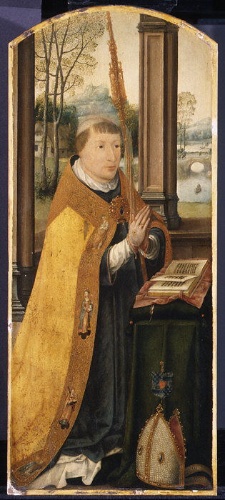
Title: Charles Coguin, Abbot of Anchin
Artist: Jean Bellegambe
Artist bio: French, Douai ca. 1470–1535/36 Douai
Date: ca. 1509–13
Object type: Painting, wing of a triptych
Classification: Paintings
Medium: Oil on wood
Dimensions: Arched top, 26 3/4 x 11 3/8 in. (67.9 x 28.9 cm)
Department: European Paintings
Credit line: The Friedsam Collection, Bequest of Michael Friedsam, 1931
Accession year: 1932
Repository: Metropolitan Museum of Art, New York, NY
Tags: Men|Portraits